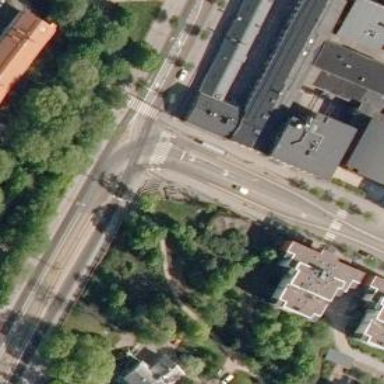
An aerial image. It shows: Tertiary road with asphalt surface. It has embedded tram rails.